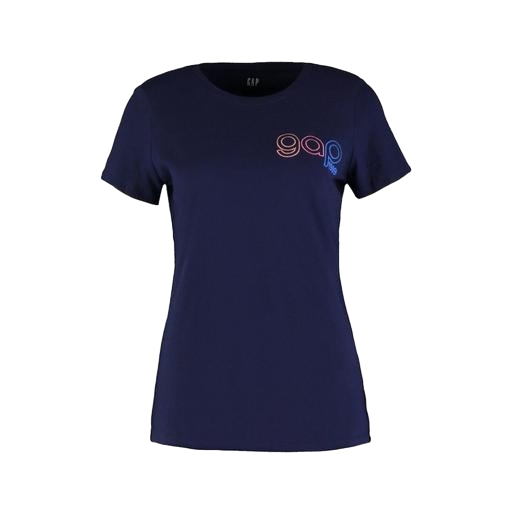
multicolor dp curve navy tee, blue only navy 100% tee, studio cool tee blue, white background